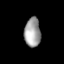
Tissue: lung
Cell type: T cells
Senescence score: 0.1928
Nuclear area (px): 461
Mean DAPI intensity: 161.403